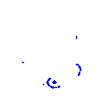
Particle: pion